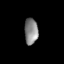
Tissue: lung
Cell type: Epithelial cells
Senescence score: 0.5755
Nuclear area (px): 350
Mean DAPI intensity: 133.617